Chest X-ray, AP view. Patient: 56 years old, sex M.
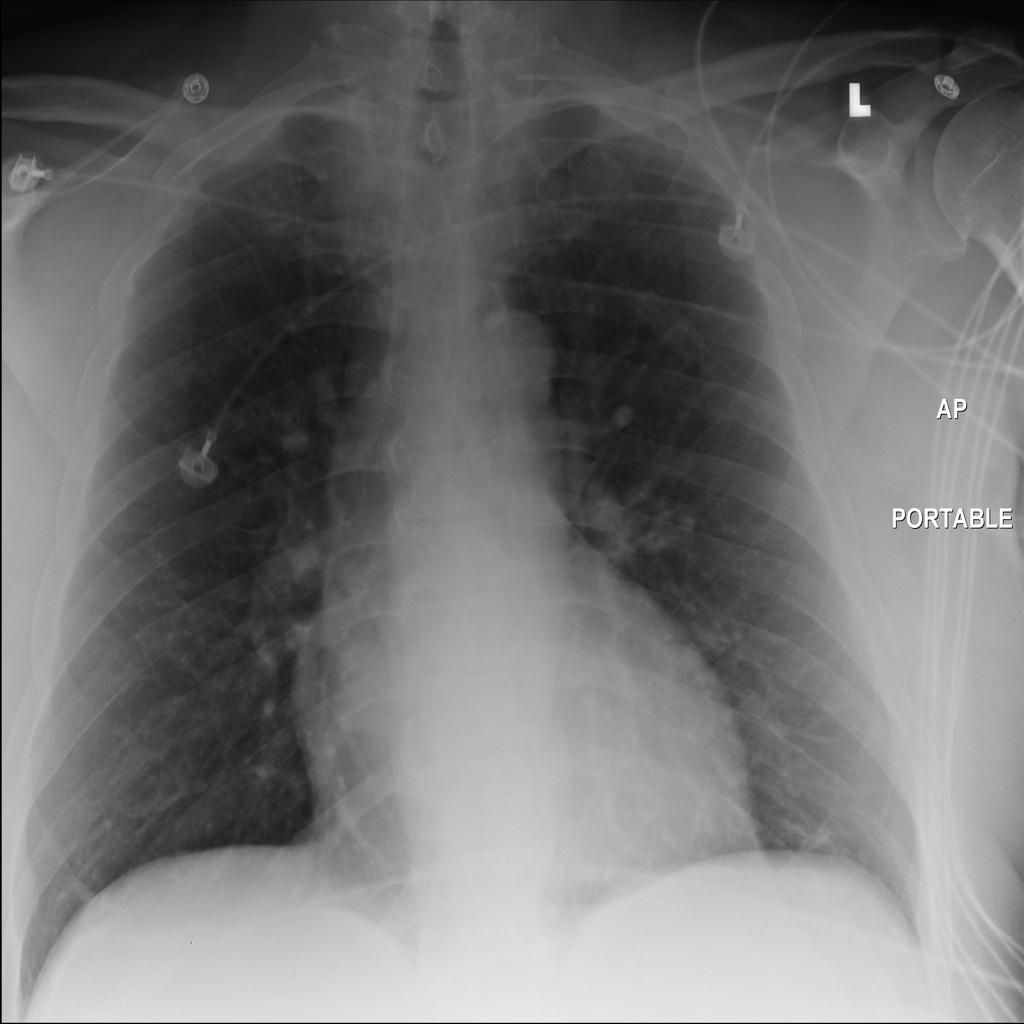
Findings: No Finding